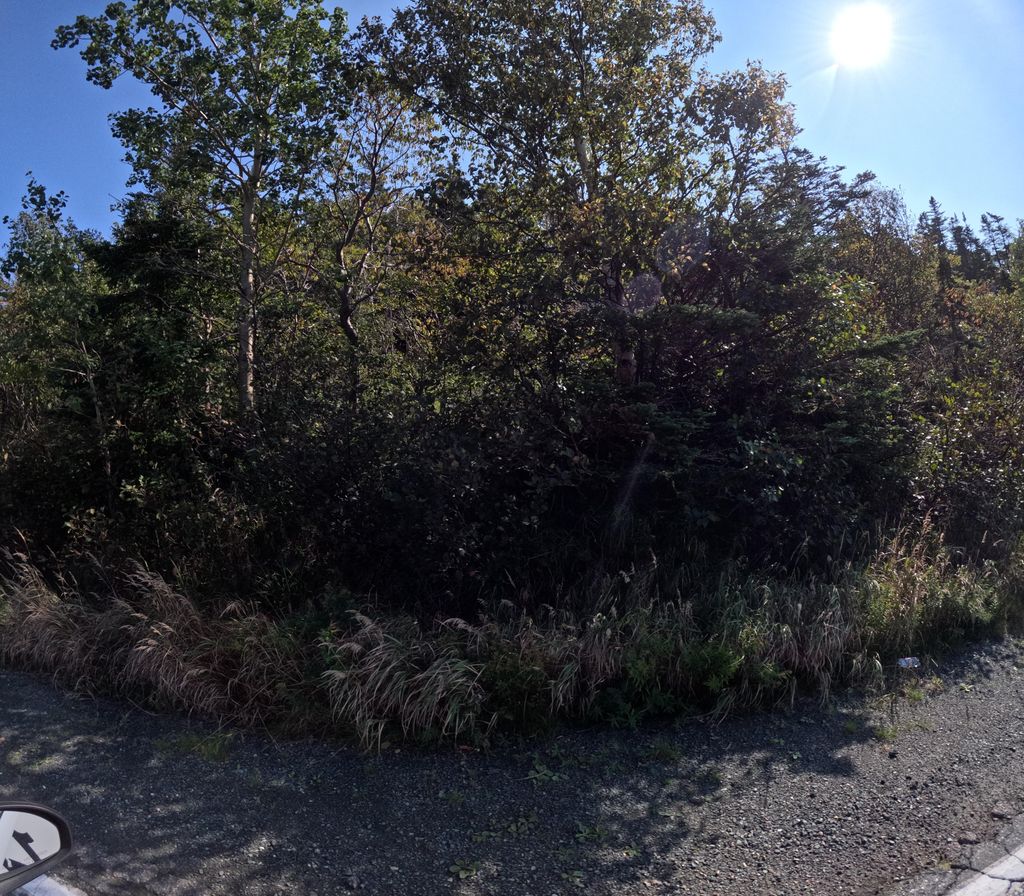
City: st_johns